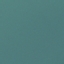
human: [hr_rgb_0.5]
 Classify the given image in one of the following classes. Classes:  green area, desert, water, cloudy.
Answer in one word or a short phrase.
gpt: water